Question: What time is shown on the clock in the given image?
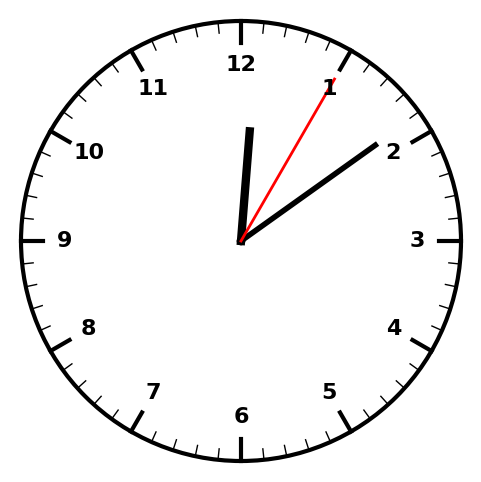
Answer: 12:09:05